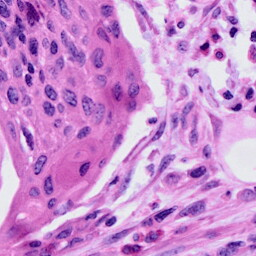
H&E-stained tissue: Cervix